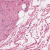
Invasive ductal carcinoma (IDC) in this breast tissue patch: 0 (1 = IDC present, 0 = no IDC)